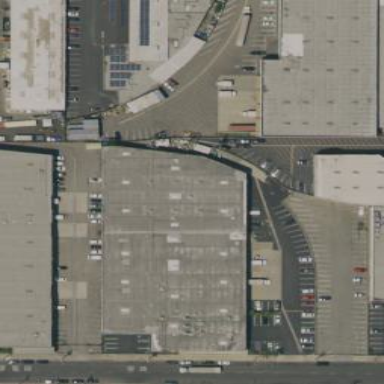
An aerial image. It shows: Warehouse building.